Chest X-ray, AP view. Patient: 45 years old, sex M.
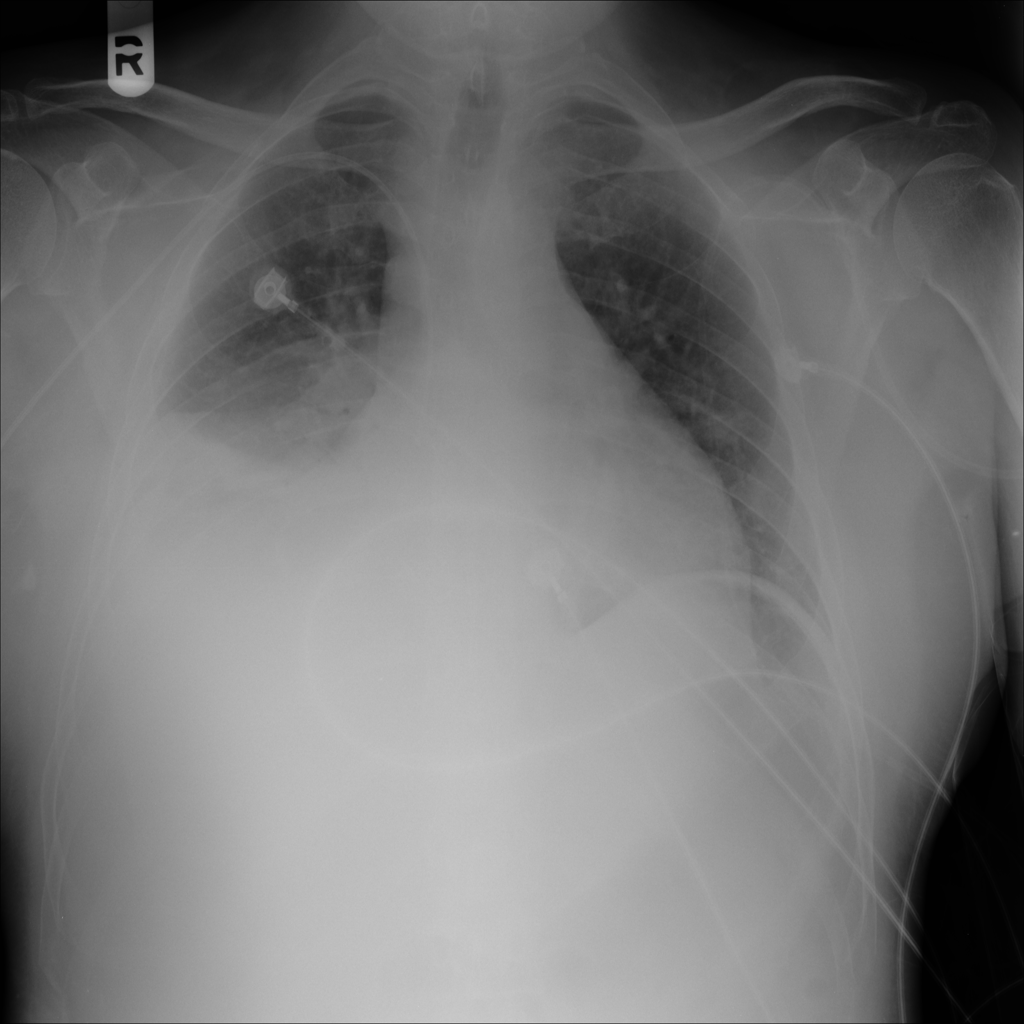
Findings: No Finding